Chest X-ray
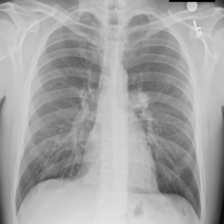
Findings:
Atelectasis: negative
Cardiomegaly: negative
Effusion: negative
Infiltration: negative
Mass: positive
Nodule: negative
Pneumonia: negative
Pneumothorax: negative
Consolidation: negative
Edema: negative
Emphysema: negative
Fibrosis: negative
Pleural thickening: negative
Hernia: negative